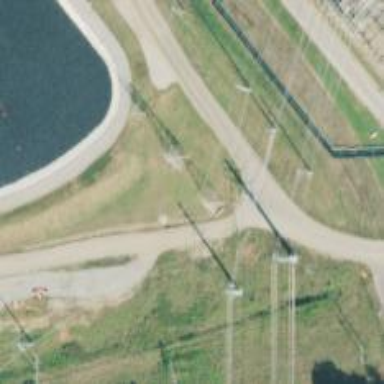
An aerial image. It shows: Lattice structure tower used for power distribution.